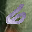
Label: 6